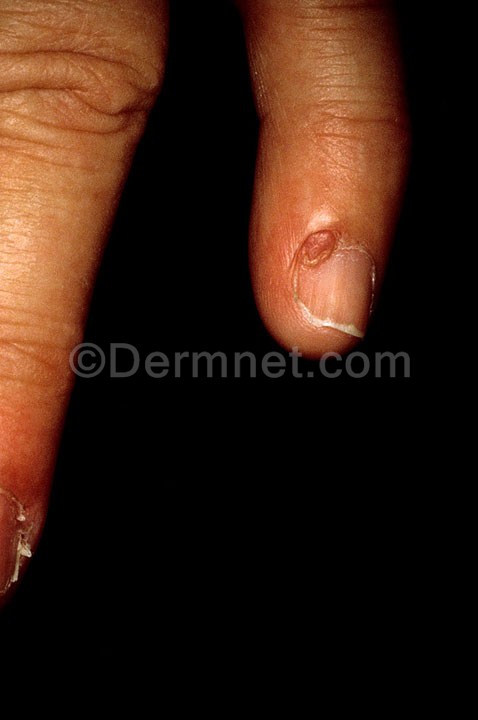
Disease: Systemic Disease